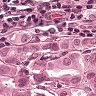
Metastatic tissue present: yes